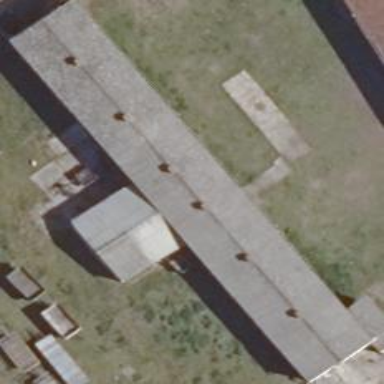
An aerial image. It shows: Part of building.